Question: I want to extend the default Speakers notificon's (tray icon) right-click context menu with a new item. Also, I want to handle the mouseclick using C++.

I learned how to dll-inject using , because I think that's the way to go. My problem is: what to do inside the injected dll? For example, how to access the NotifyIcon object?
Maybe it is possible with a simple Windows API call, but I'm not familiar with it.
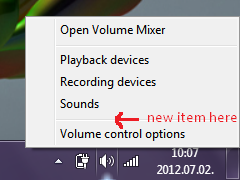
Answer: Thanks Luke for the hint. I got it working using <URL>. I chose it, because it also supports 64-bit dll-inject.
'''
using System;
using System.IO;
using System.Runtime.InteropServices;
using System.Threading;
using EasyHook;
namespace InjectDLL
{
public class Main : EasyHook.IEntryPoint
{
LocalHook CreateTrackPopupMenuExHook;
public Main(RemoteHooking.IContext InContext){}
public void Run(RemoteHooking.IContext InContext)
{
try
{
CreateTrackPopupMenuExHook = LocalHook.Create(
LocalHook.GetProcAddress("user32.dll", "TrackPopupMenuEx"),
new DTrackPopupMenuEx(TrackPopupMenuEx_Hooked),
this);
CreateTrackPopupMenuExHook.ThreadACL.SetExclusiveACL(new Int32[] { 0 });
}
catch
{
return;
}
while (true)
{
Thread.Sleep(500);
}
}
[DllImport("user32.dll", CharSet = CharSet.Auto, SetLastError = true)]
private static extern bool AppendMenu(IntPtr hMenu, long uFlags, int uIDNewItem, string lpNewItem);
[DllImport("user32.dll", CharSet = CharSet.Auto, SetLastError = true, CallingConvention = CallingConvention.StdCall)]
static extern IntPtr TrackPopupMenuEx(
IntPtr hMenu,
uint fuFlags,
int x,
int y,
IntPtr hwnd,
IntPtr lptpm);
[UnmanagedFunctionPointer(CallingConvention.StdCall, CharSet = CharSet.Auto, SetLastError = true)]
delegate IntPtr DTrackPopupMenuEx(
IntPtr hMenu,
uint fuFlags,
int x,
int y,
IntPtr hwnd,
IntPtr lptpm);
const long MF_STRING = 0x00000000L;
const long MF_SEPARATOR = 0x00000800L;
static IntPtr TrackPopupMenuEx_Hooked(
IntPtr hMenu,
uint fuFlags,
int x,
int y,
IntPtr hwnd,
IntPtr lptpm)
{
IntPtr returnValue = IntPtr.Zero;
try
{
//Separator
AppendMenu(hMenu, MF_SEPARATOR, 0, null);
//New menu item
AppendMenu(hMenu, MF_STRING, 40010, "TestMenuItem");
//call the default procedure
returnValue = TrackPopupMenuEx(hMenu, fuFlags, x, y, hwnd, lptpm);
//our menu item is selected
if (returnValue == (IntPtr)40010)
{
/* CODE HERE */
returnValue = IntPtr.Zero;
}
return returnValue;
}
catch
{
return;
}
return returnValue;
}
}
}
'''